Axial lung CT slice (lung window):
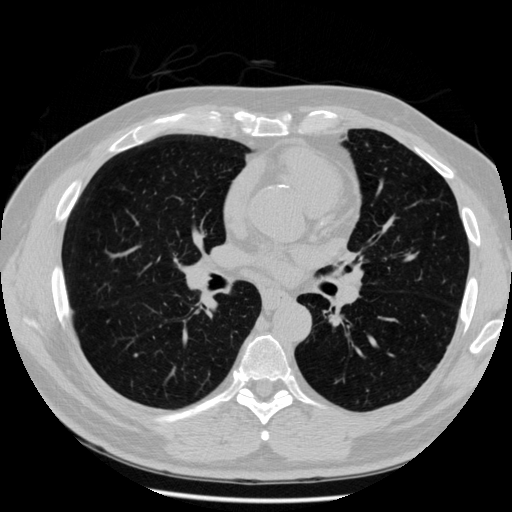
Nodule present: no